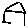
Label: house